Question: I am tryign to auth the users of my app by redirecting to this auth url
<URL>{APP_ID}&redirect_uri=http%3A%2F%2Fapps.facebook.com%2F{APP_NAME}%2F&scope=email,user_about_me,user_birthday,user_hometown
It all works fine on my developer account that created the app and all authorises okay.
When I use another account that is not linked to the app in any way I am gettng the following error appearing but with no clue as to why?

Does any one have any ideas as to why this may be happening.
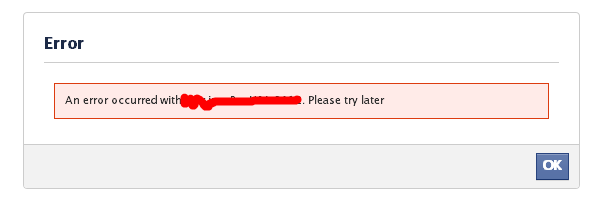
Answer: It appears that my Facebook App was corrupt in someway. I create a new app in Facebook with new APP ID and Secret and it all worked ok in the end.